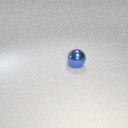
large blue metal sphere